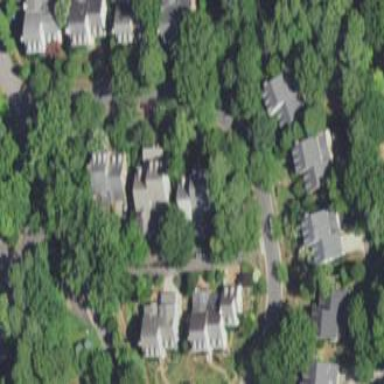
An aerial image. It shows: Residential area within neighborhood.